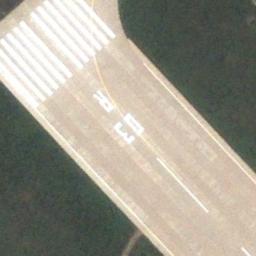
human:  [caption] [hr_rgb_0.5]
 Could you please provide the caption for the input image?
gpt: The numbered runway is surrounded by grass .

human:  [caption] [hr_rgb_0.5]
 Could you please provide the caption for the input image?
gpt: The runway has a threshold marking and the designation marking is 03R .

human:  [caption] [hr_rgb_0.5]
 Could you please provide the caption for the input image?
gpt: The runway is on the grass .

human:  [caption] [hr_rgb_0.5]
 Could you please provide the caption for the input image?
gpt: Next to the runway is a large green lawn with white '03' and short-line signs on the runway .

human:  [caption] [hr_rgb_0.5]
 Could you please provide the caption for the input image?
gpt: There are green meadows beside the runway with white marks .